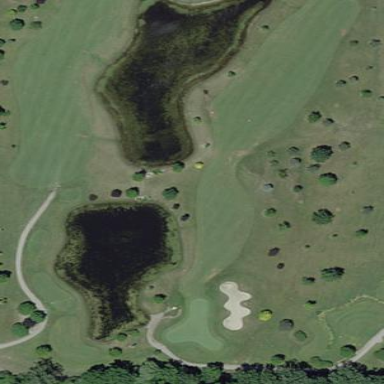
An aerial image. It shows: Water hazard in golf course. The hazard is natural water feature.